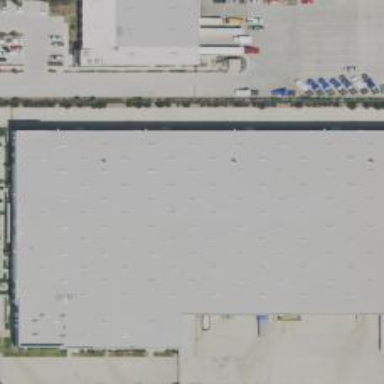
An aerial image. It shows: Warehouse building.